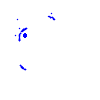
Particle: pion